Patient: sex M, age 32
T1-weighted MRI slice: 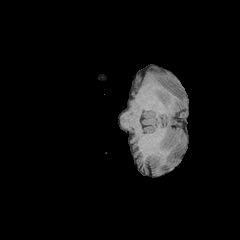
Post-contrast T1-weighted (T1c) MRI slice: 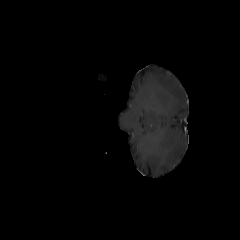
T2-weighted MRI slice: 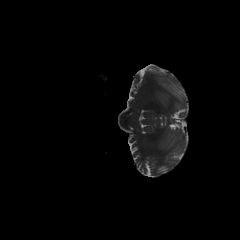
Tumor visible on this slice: no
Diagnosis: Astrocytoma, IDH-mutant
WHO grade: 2